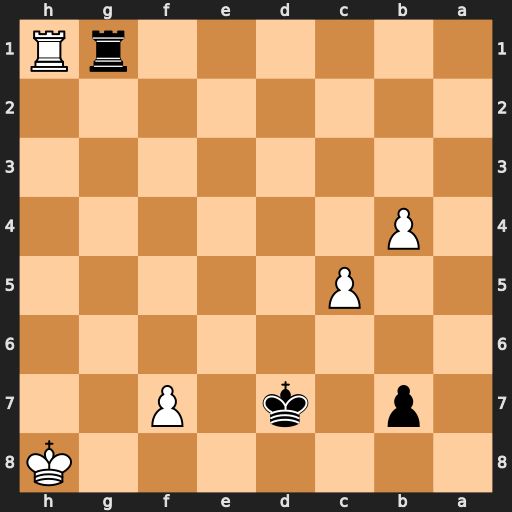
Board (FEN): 7K/1p1k1P2/8/2P5/1P6/8/8/6rR
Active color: b
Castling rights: -
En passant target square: -
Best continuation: Rxh1+ Kg7 Rg1+ Kf6 Rf1+